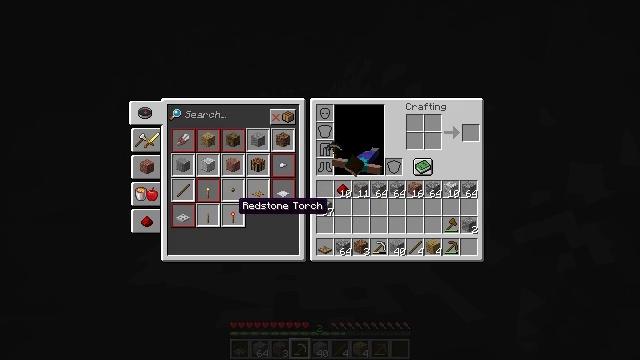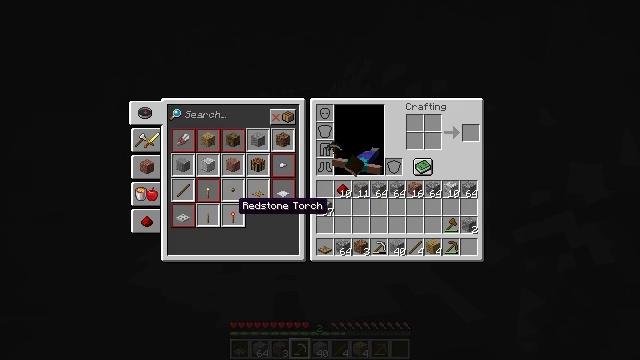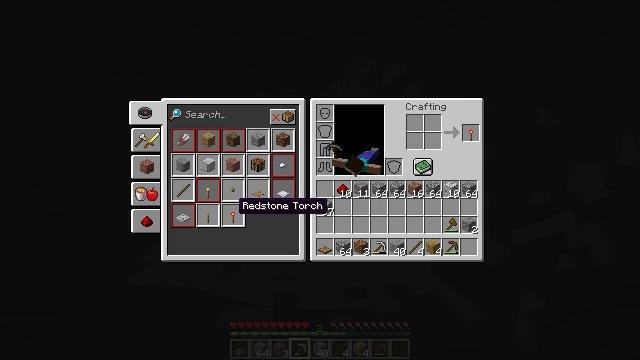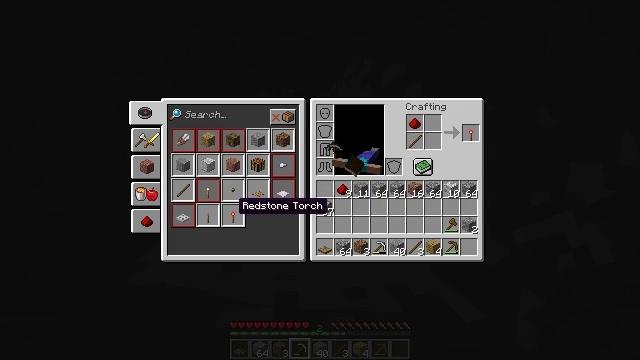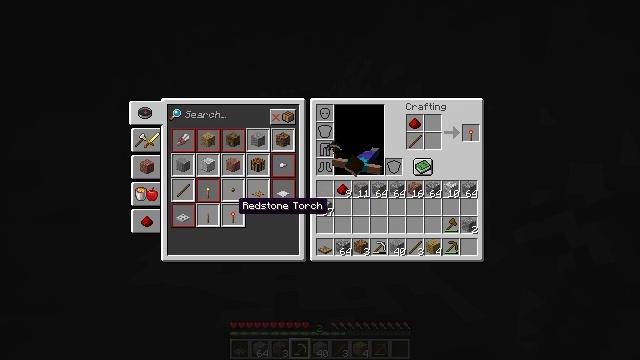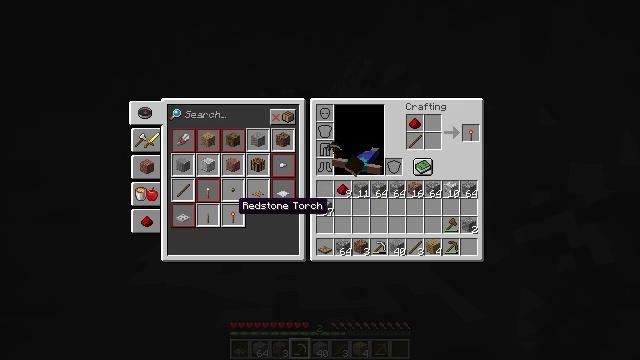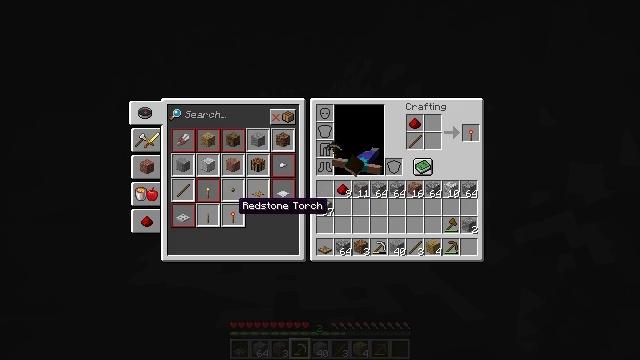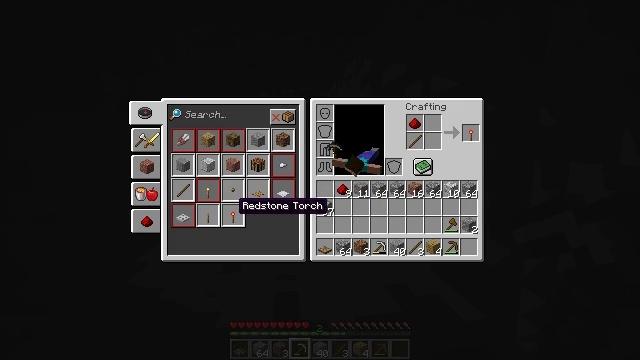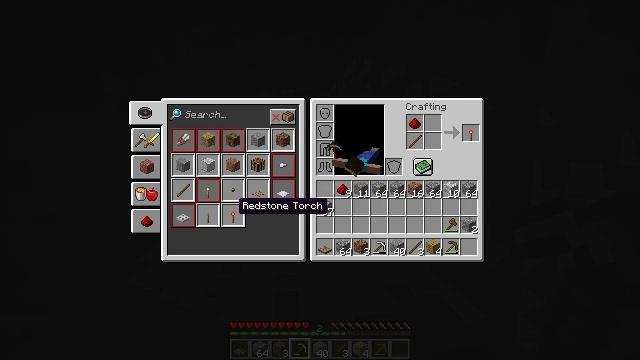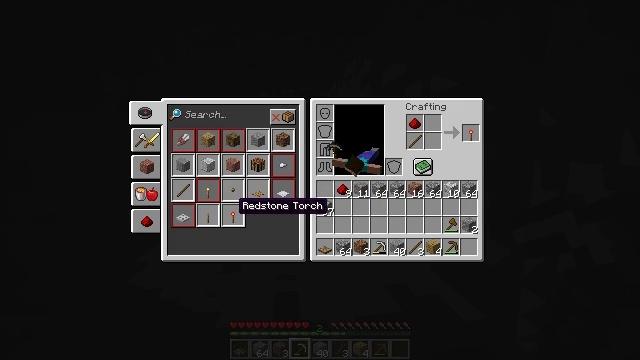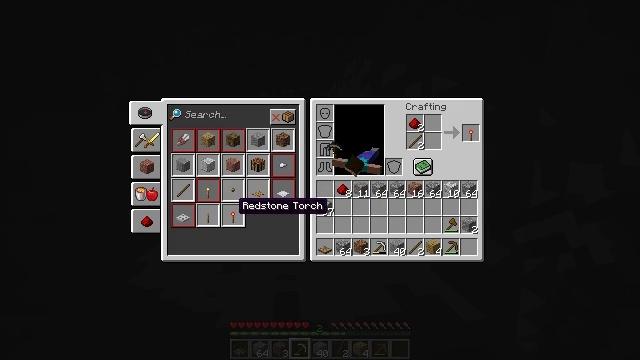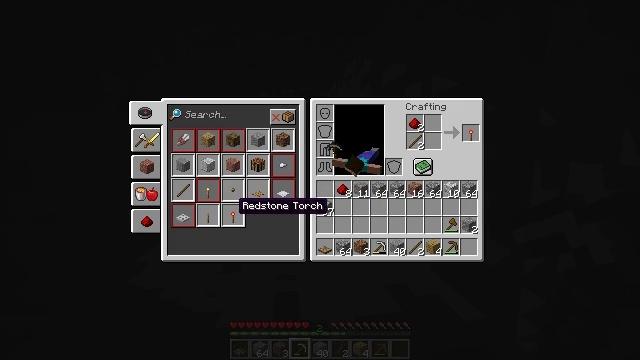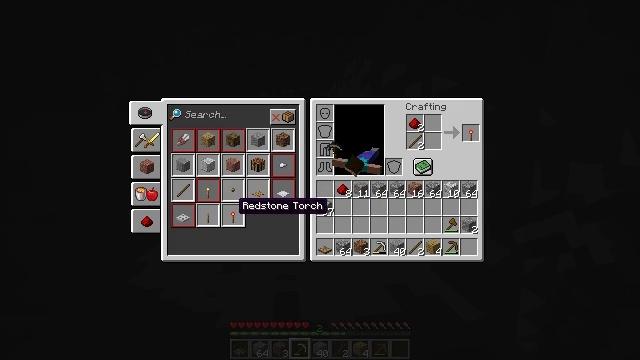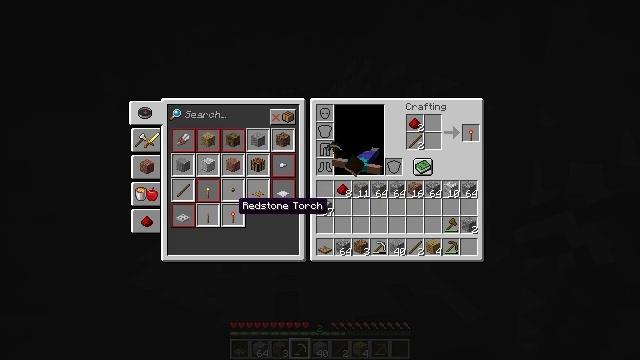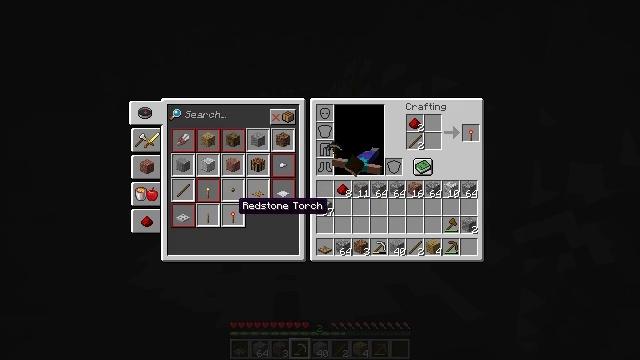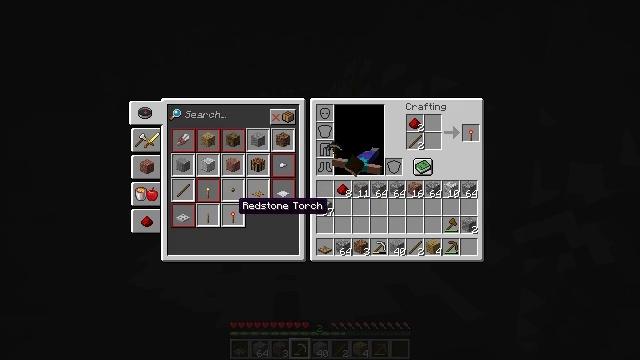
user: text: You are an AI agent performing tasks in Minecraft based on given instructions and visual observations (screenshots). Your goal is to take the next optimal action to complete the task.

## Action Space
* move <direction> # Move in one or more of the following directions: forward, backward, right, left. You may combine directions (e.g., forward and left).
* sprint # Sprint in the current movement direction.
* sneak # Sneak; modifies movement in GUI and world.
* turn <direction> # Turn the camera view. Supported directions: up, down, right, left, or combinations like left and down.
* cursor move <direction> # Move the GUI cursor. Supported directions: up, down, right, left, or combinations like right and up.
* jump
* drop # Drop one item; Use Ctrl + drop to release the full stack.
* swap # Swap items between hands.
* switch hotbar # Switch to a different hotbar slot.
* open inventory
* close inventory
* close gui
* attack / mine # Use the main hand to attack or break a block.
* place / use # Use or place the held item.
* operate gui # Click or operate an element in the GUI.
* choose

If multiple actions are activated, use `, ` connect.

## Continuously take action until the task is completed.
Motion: motion action
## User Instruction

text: Use the crafting table to make a redstone torch.
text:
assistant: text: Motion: no_op
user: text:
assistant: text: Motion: no_op
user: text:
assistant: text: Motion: no_op
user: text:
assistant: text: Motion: operate gui
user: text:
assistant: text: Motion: operate gui
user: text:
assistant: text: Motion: operate gui
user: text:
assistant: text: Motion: operate gui
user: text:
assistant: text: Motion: no_op
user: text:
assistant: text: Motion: no_op
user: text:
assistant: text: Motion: no_op
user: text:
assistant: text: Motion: no_op
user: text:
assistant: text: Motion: no_op
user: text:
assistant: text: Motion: no_op
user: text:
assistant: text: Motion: no_op
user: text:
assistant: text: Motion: no_op
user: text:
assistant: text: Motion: no_op
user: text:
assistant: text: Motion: no_op
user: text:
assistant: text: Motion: no_op
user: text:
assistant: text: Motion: no_op
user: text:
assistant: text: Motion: no_op
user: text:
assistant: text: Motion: no_op
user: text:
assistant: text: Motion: no_op
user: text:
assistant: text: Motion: no_op
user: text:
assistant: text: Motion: no_op
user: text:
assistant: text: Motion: no_op
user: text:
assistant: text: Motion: no_op
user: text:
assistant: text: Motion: no_op
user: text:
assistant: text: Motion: no_op
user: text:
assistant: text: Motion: no_op
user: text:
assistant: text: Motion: no_op